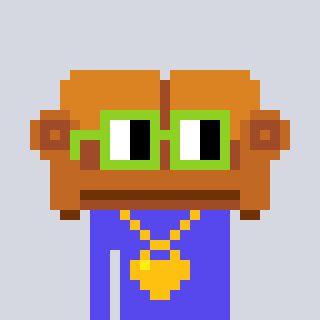
a pixel art character with square light green glasses, a couch-shaped head and a computerblue-colored body on a cool background